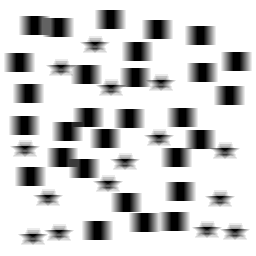
Squares: 29
Triangles: 0
Stars: 15
Total shapes: 44